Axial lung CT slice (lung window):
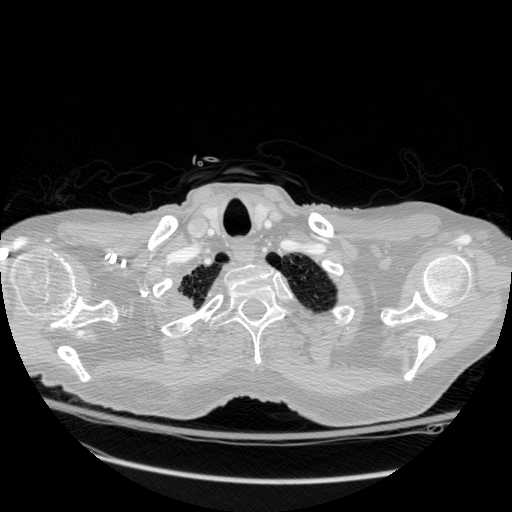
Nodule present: no